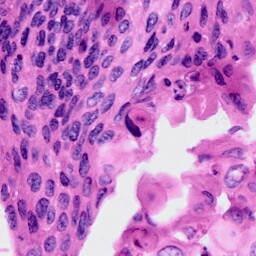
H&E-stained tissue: Cervix